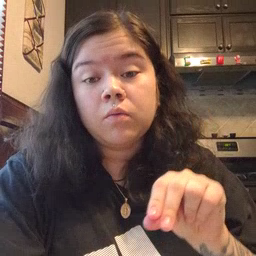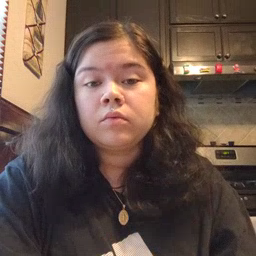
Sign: no